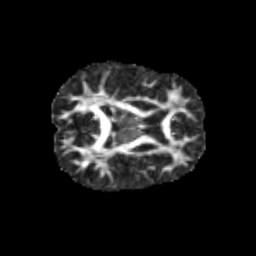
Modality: FA
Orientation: axial
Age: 14
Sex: female
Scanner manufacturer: siemens
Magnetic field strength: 3 T
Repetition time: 3.8 s
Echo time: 0.07 s